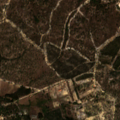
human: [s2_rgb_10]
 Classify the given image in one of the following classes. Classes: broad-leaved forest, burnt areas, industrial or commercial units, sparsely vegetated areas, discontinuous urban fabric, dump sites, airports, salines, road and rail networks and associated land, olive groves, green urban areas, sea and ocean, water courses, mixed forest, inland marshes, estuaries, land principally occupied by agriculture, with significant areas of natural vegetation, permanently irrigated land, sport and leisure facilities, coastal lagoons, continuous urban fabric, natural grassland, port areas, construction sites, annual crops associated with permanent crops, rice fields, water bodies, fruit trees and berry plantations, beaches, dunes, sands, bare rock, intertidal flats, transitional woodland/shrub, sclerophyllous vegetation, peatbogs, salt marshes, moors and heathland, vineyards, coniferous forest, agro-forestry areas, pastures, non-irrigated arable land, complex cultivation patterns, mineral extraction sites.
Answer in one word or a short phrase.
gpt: complex cultivation patterns, land principally occupied by agriculture, with significant areas of natural vegetation, agro-forestry areas, broad-leaved forest, mixed forest